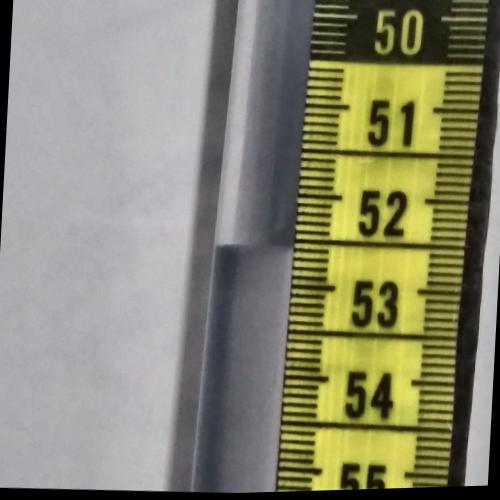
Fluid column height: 52.6 cm